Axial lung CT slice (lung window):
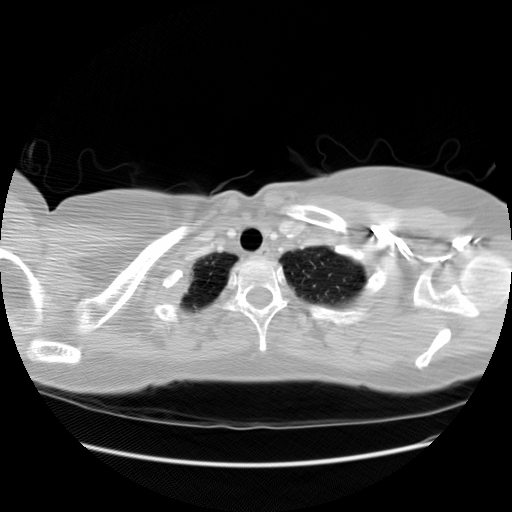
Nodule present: no